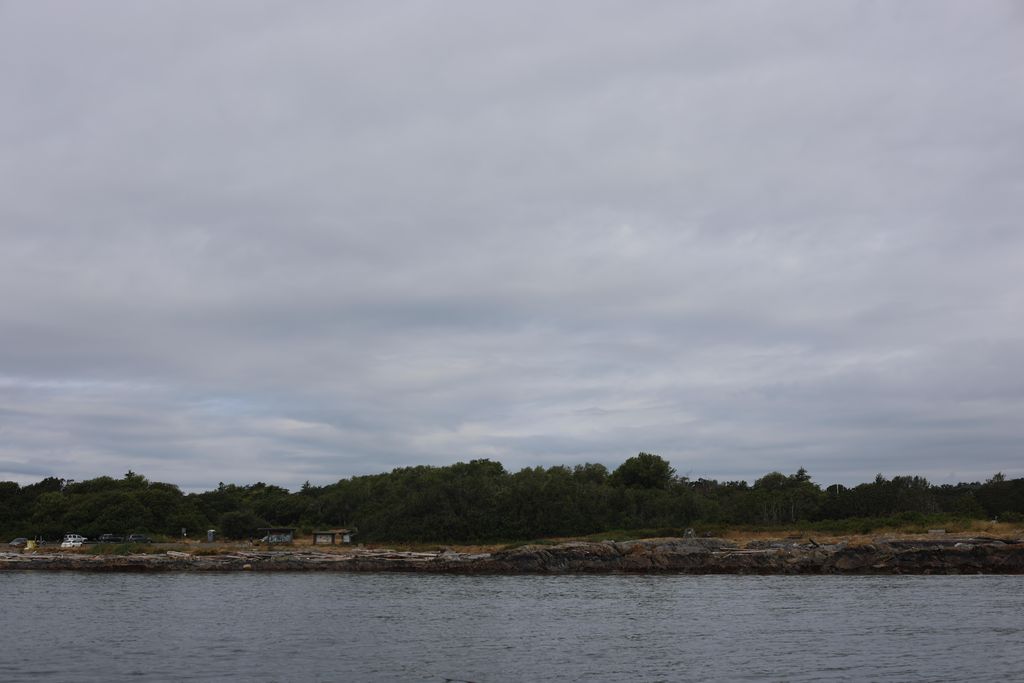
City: victoria